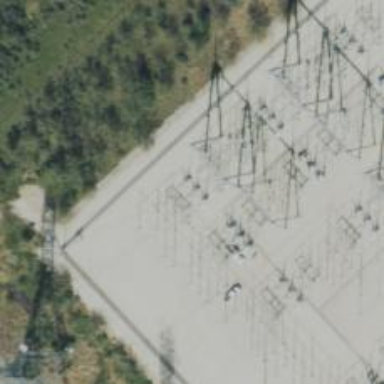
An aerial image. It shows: Switch used for power control.